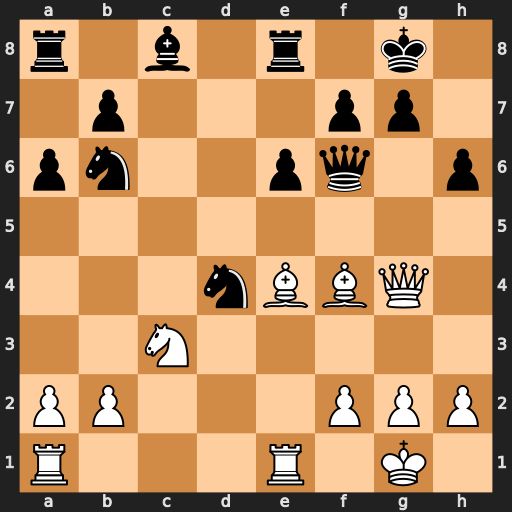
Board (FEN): r1b1r1k1/1p3pp1/pn2pq1p/8/3nBBQ1/2N5/PP3PPP/R3R1K1
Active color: w
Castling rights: -
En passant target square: -
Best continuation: Be5 Qxe5 Bh7+ Kxh7 Rxe5